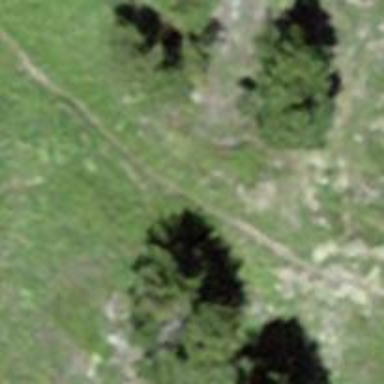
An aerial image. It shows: Path.